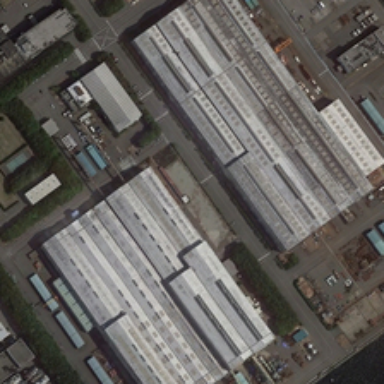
A small amount of trees were planted around the factory .